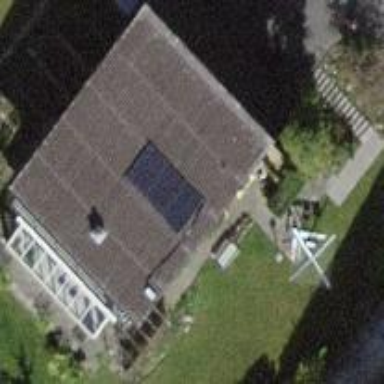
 consisting of solar photovoltaic panels."